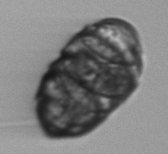
Label: Margalefidinium